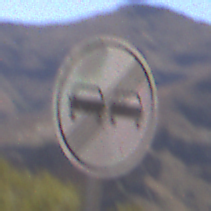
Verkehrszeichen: EndeUeberholverbot
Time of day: Midday
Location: Outdoor (Nature)
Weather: Clear
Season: NotSpecified
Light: Natural